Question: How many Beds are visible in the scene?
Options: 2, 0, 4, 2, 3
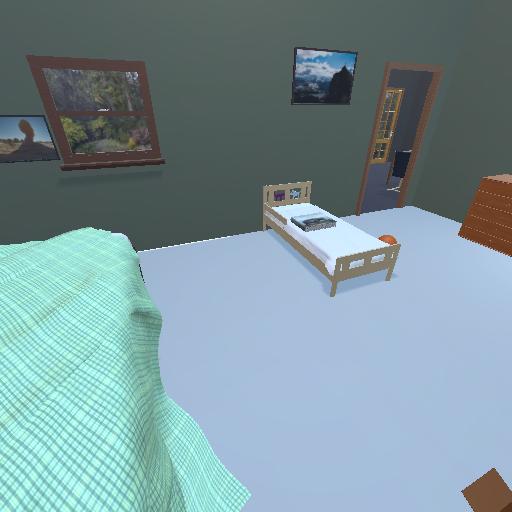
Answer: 2